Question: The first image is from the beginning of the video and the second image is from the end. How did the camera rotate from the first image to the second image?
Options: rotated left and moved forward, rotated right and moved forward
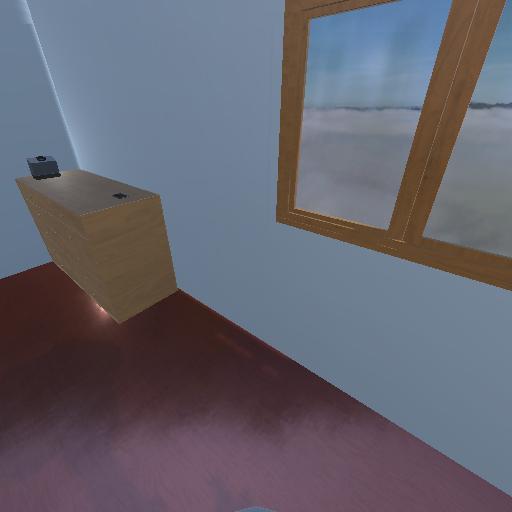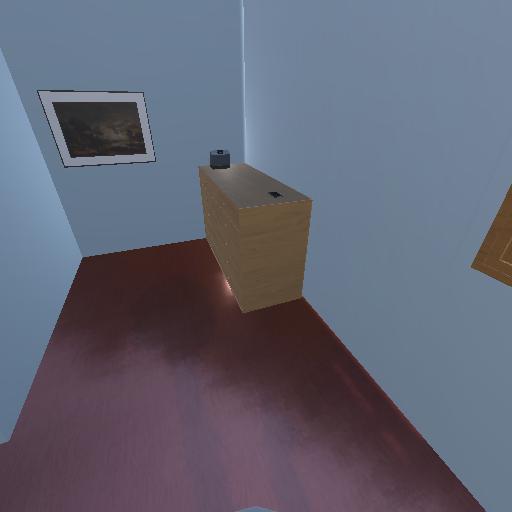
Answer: rotated left and moved forward